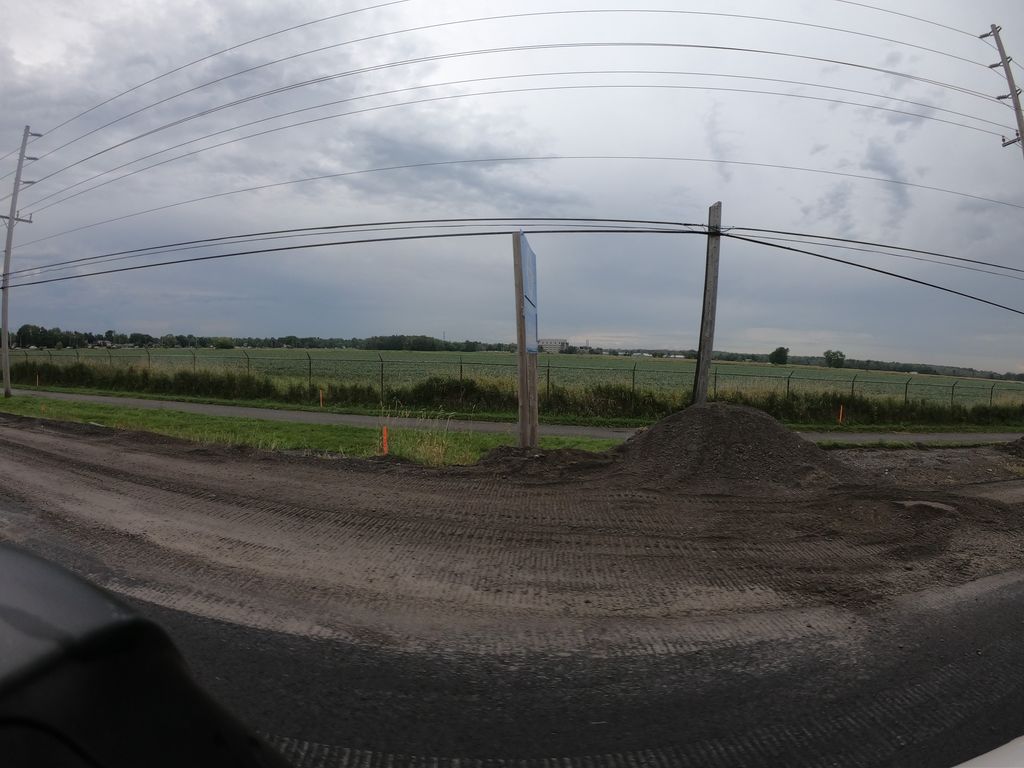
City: ottawa-gatineau